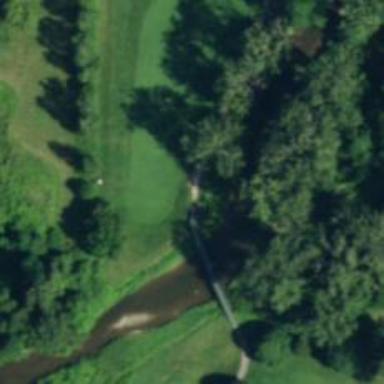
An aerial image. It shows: Path on bridge over golf course.